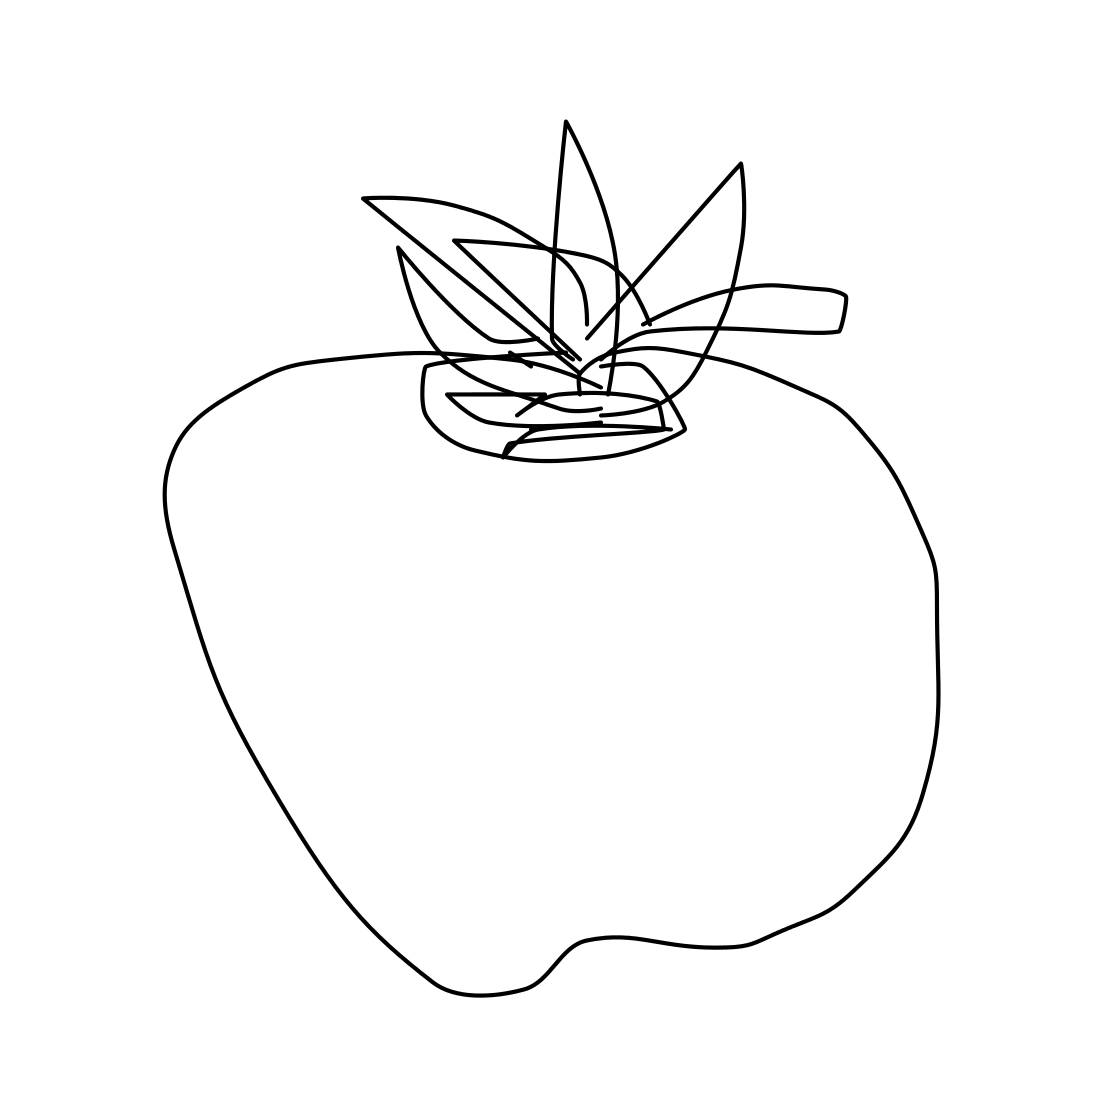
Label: tomato